Field crop: maize
Growth stage: 2
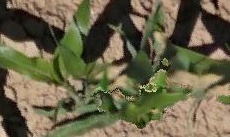
Species: maize